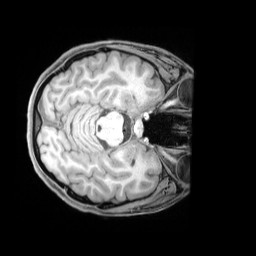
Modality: T1w
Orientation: axial
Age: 25
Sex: female
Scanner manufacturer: siemens
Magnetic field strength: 3 T
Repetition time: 1.97 s
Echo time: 0.00206 s